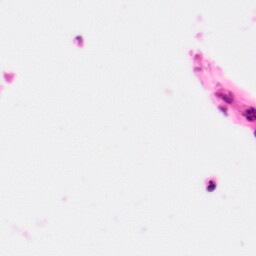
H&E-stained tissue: Colon